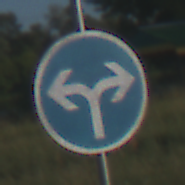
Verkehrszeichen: VorgeschriebeneFahrtrichtungRechtsOderLinks
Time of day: MorningAfternoon
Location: Outdoor (Nature)
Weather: Clear
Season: NotSpecified
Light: Natural